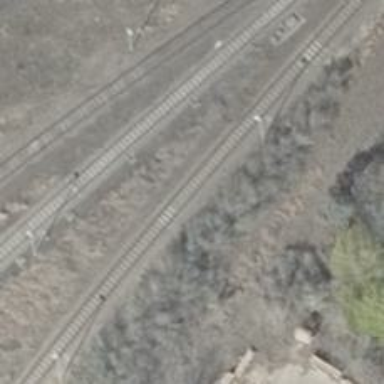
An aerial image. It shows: Railway yard in service.